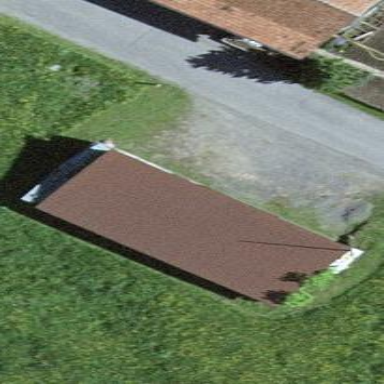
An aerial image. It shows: Garage.